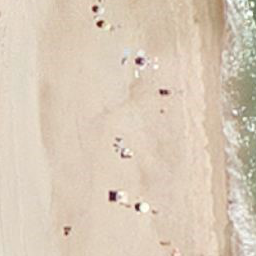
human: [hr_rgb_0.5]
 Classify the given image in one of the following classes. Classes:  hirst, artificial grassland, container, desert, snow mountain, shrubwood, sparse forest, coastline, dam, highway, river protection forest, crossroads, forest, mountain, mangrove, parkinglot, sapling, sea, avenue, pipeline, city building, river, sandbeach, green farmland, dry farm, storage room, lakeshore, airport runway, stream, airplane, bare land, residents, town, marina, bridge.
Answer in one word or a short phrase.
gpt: sandbeach